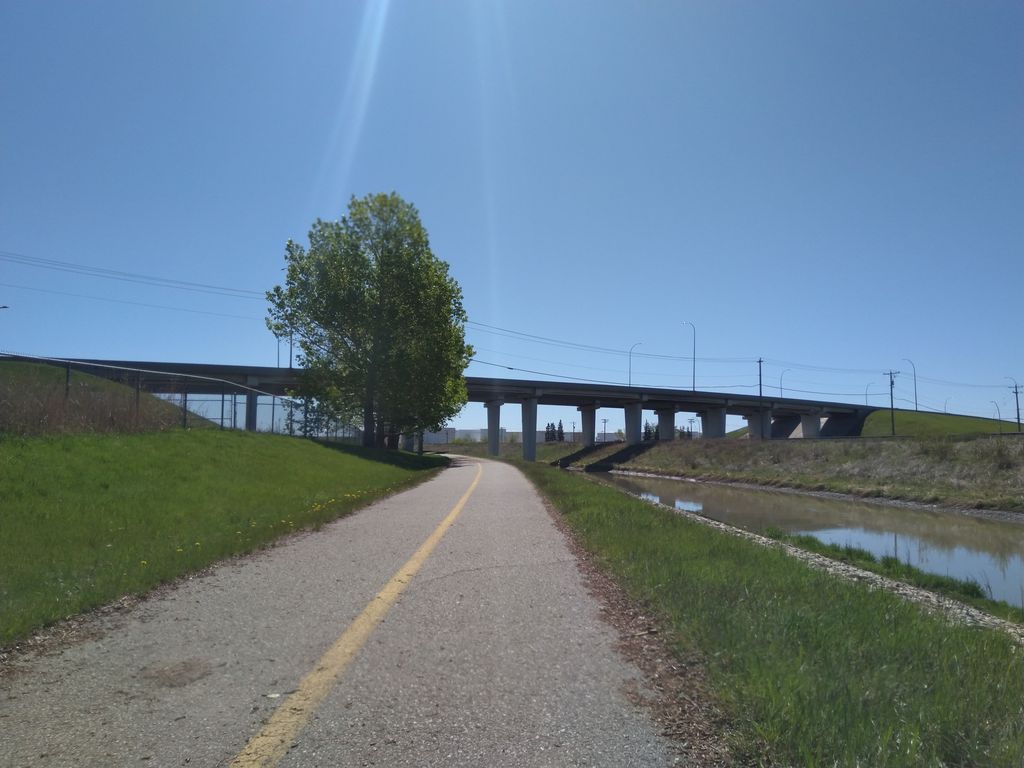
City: calgary